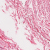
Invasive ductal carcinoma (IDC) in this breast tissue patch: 0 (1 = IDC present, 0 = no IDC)